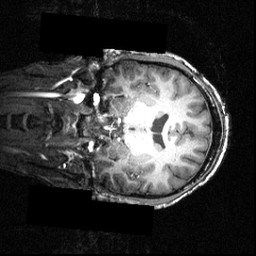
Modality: T1w
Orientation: coronal
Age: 21
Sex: male
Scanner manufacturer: siemens
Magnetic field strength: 3.951 T
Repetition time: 1.5 s
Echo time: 0.00335 s